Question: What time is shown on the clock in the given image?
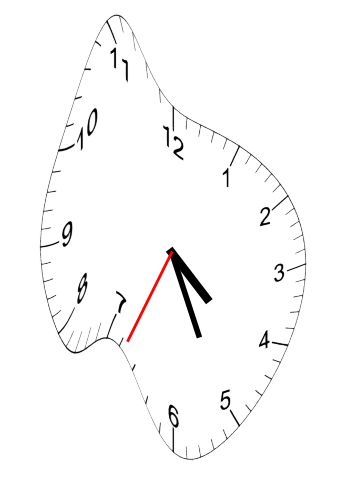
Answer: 04:25:34